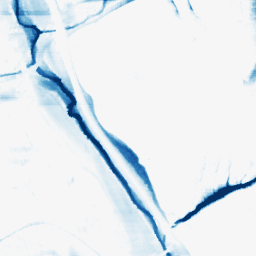
Category: morphological
Decomposition family: morphological_rect
Decomposition parameters: operation: closing
width: 50
height: 10
Upsampling method: quartic
Upsampling parameters: scale: 4
Upsampling scale: 4